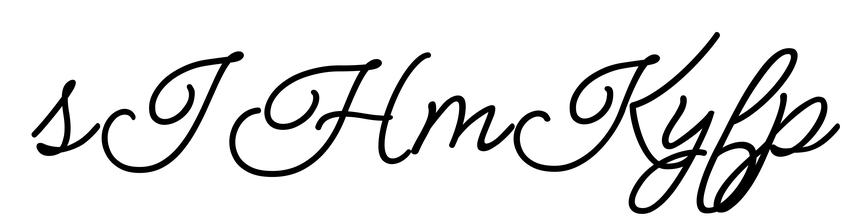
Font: MeowScript-Regular